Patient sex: F
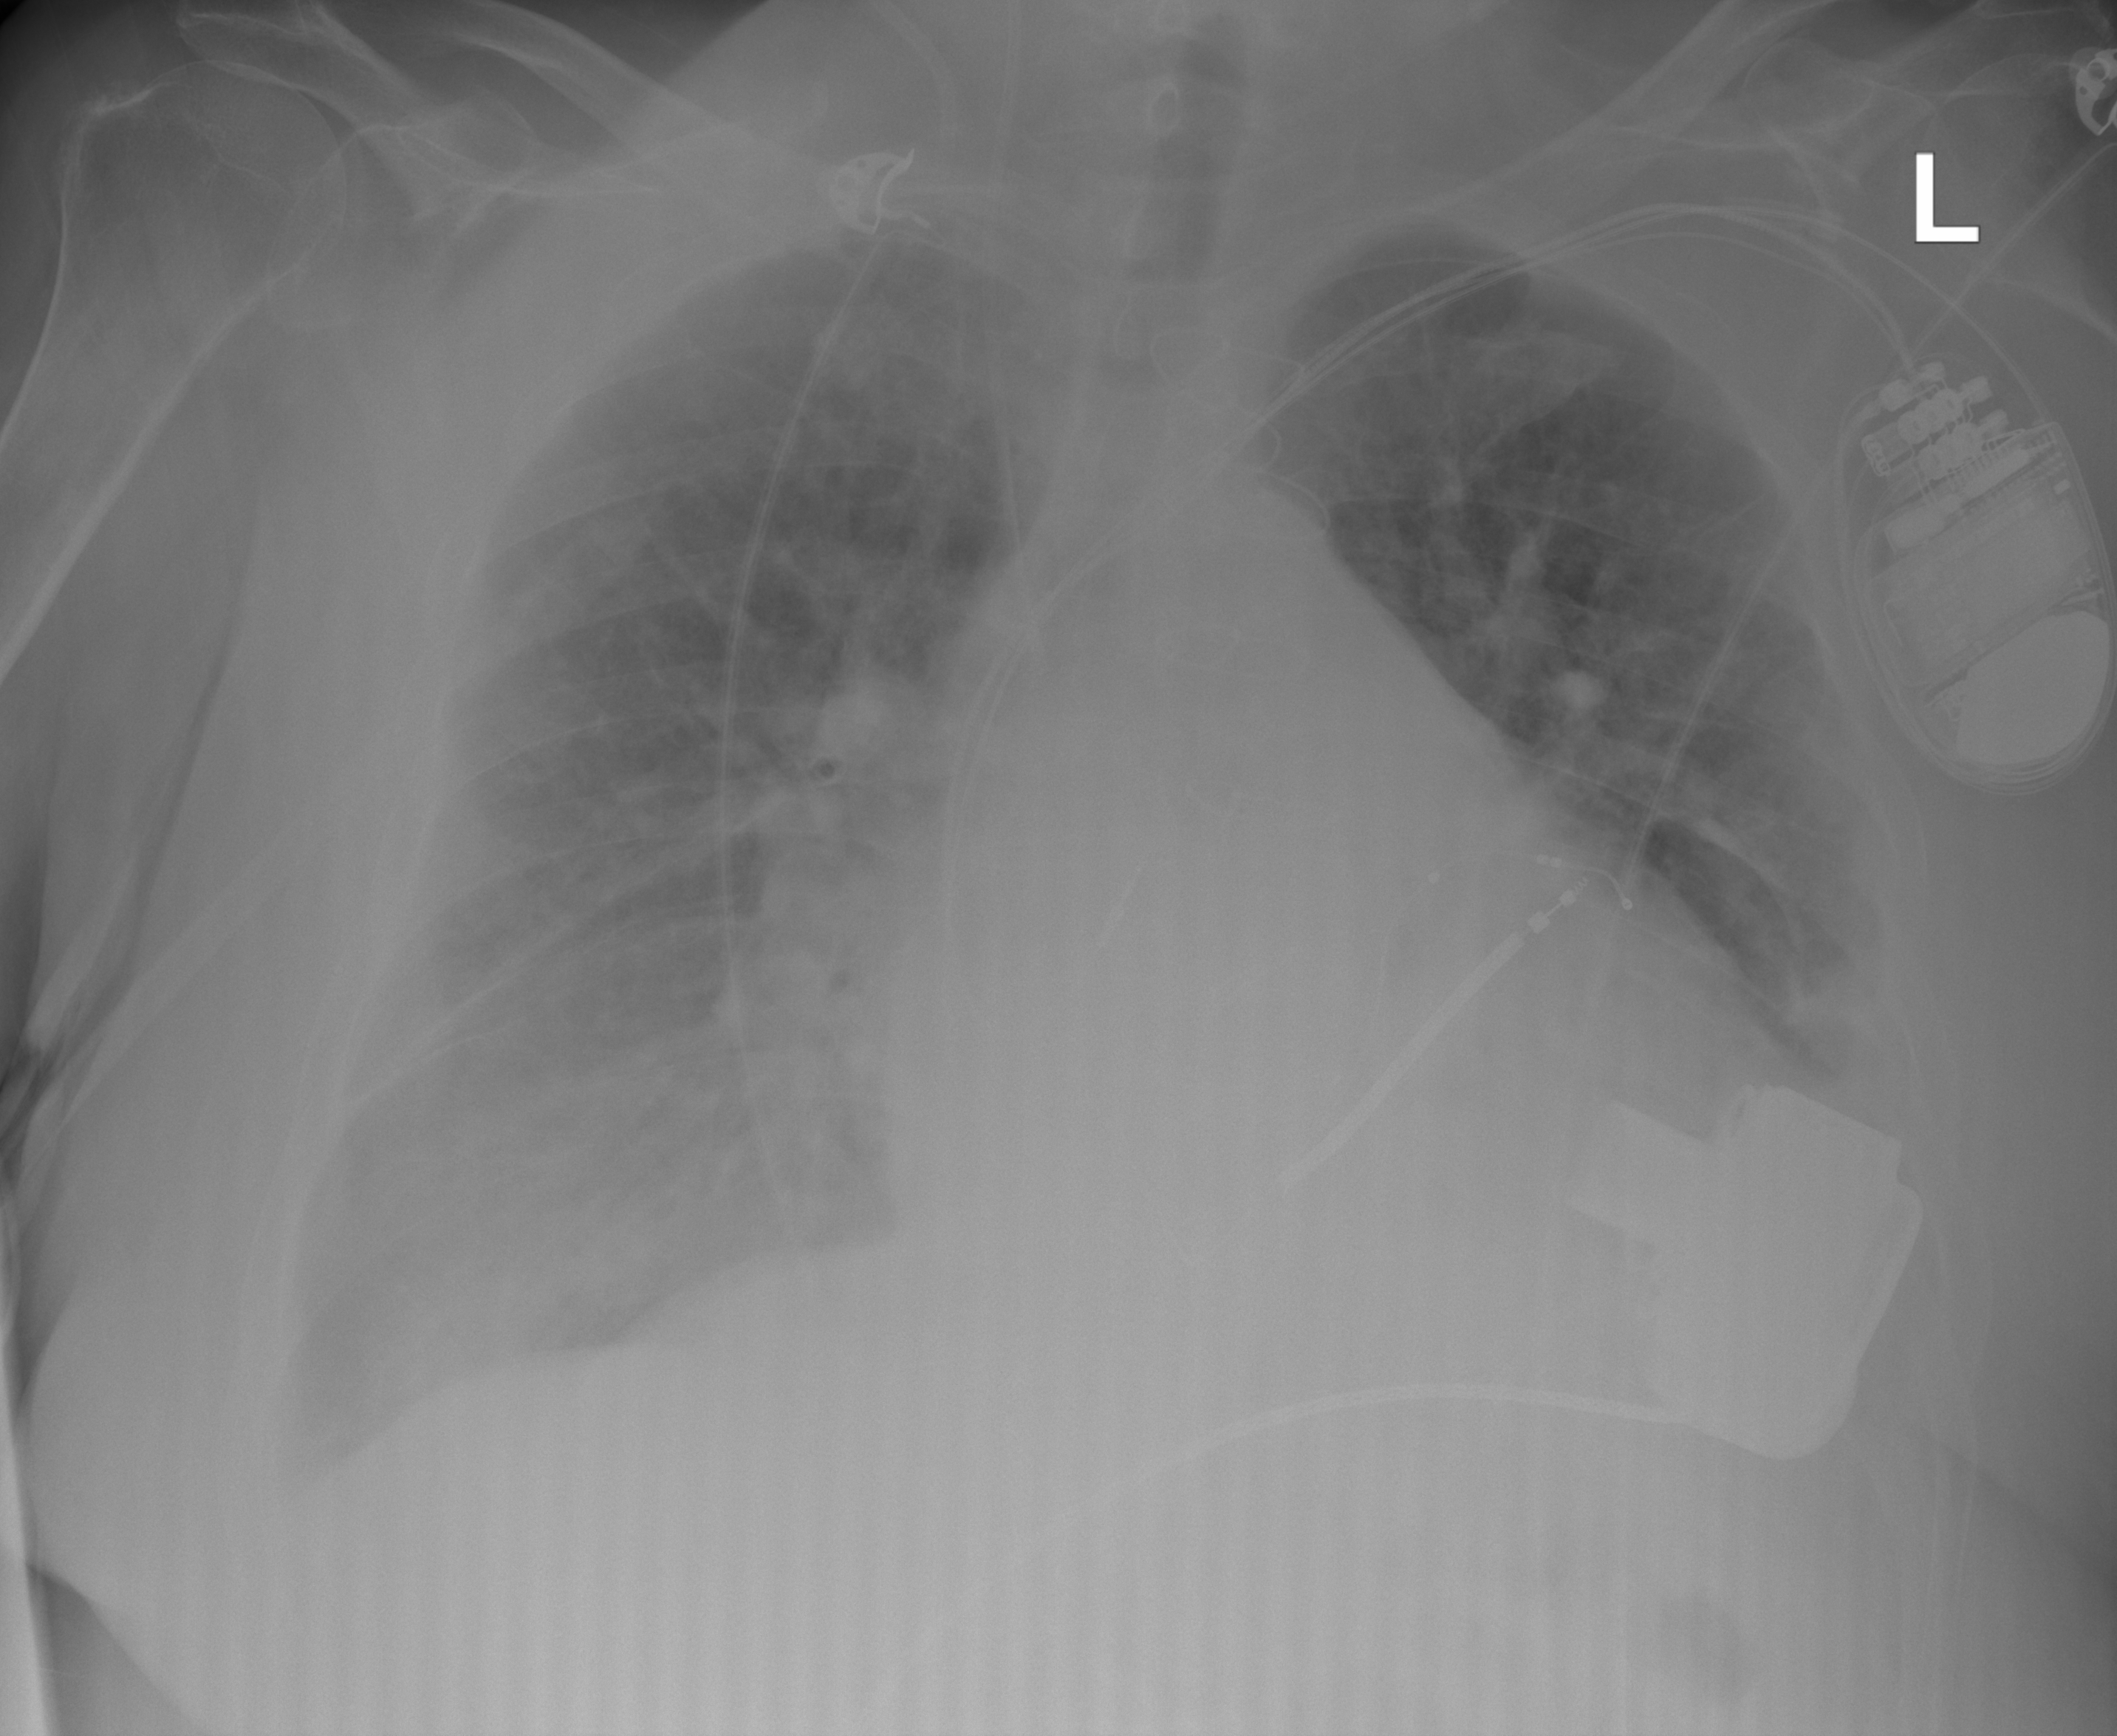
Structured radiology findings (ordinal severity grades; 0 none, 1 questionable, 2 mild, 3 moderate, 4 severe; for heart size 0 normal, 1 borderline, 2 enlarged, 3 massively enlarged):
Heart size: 2
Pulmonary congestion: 2
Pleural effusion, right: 2
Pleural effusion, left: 2
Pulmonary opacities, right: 3
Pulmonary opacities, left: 2
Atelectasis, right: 2
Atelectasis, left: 2